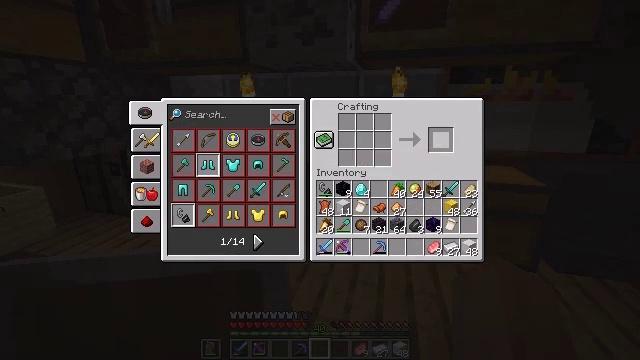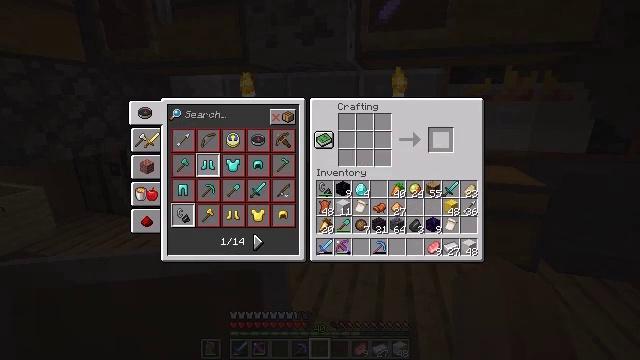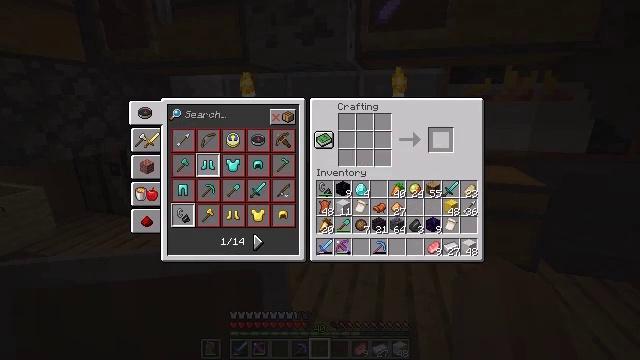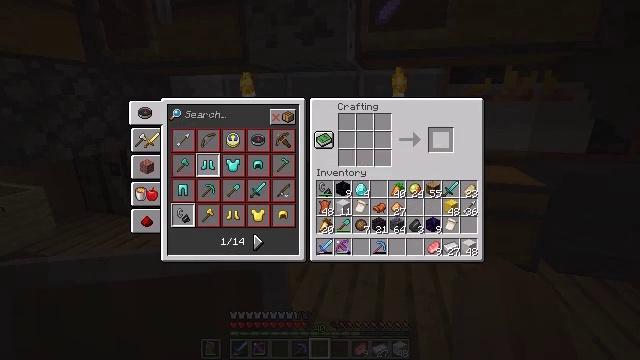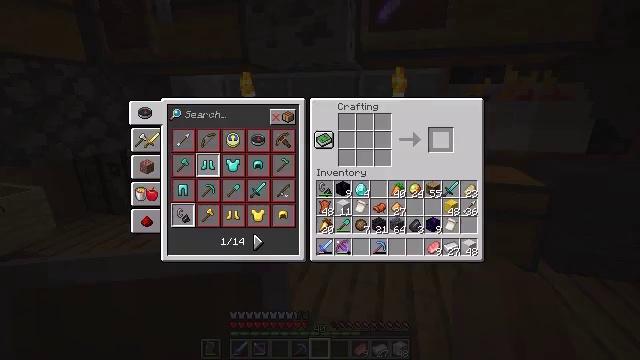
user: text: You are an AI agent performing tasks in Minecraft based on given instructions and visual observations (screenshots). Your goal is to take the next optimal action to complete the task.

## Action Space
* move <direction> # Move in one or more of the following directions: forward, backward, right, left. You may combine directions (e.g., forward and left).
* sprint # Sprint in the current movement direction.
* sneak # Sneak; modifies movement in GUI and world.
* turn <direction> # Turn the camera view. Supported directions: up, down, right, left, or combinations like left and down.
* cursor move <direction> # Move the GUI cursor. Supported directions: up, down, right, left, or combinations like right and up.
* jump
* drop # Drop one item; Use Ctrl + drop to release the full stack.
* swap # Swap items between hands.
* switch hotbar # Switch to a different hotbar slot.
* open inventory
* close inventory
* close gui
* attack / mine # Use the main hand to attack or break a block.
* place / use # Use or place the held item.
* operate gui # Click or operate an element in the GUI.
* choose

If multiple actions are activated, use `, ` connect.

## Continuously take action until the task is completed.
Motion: motion action
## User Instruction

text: Craft a quartz block.
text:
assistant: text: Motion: sneak, operate gui
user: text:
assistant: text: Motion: sneak
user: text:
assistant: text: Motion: sneak
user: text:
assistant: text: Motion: sneak
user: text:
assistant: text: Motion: sneak